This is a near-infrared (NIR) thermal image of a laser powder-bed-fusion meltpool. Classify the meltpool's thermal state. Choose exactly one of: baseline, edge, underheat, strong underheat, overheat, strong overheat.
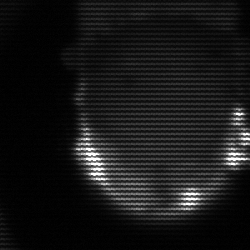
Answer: baseline